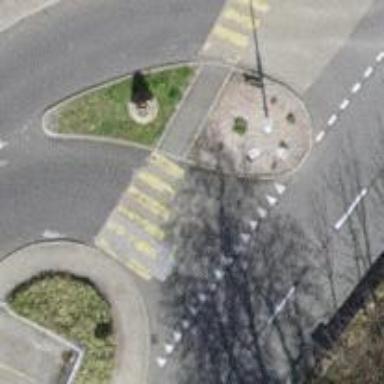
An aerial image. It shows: Footway crossing with marked asphalt surface.